Question: I have two information and want them to be displayed at the same time.
'''
f= 1.4000 0.8000
d= 8.0000 8.2000
'''
I used several codes here is one example:
'''
bar([d, f], 'stacked');
legend(' ', ' ');
xlabel('every 5 Run of runs');
ylabel(' ')
axis([0 T 0 N])
hold on;
'''
What I am getting :
1:the two legends and graph are of the same color
2:they are displayed one after the other.
3:the two info are read at same run 1 and 2 what I have here 4 runs

how to solve? I want both to be displayed at run 1 and 2 on top of each other with different colors of course.
thanks
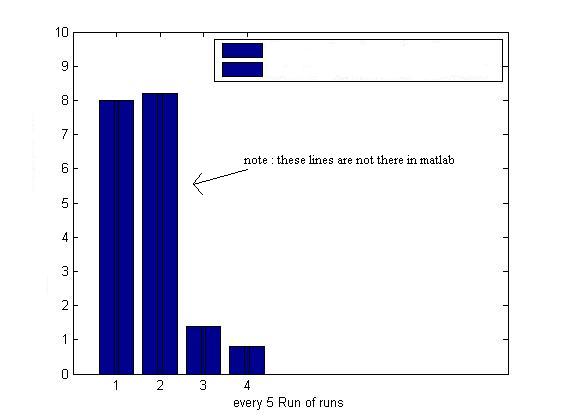
Answer: If 'd' and 'f' are defined as
'''
f= [1.4000,0.8000];
d= [8.0000,8.2000];
'''
and you do this
'''
bar([d', f'], 1.5); %Where 1.5 is the width of the bars.
'''
You will get them on top of each other.
The difference being that '[d, f]' is now a '2x2' matrix instead of a '1x4' row vector.